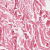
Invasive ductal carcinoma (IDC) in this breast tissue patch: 0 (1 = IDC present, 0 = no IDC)